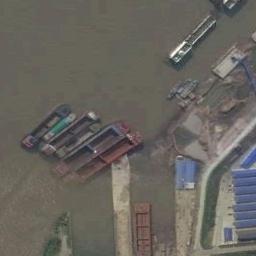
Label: ship